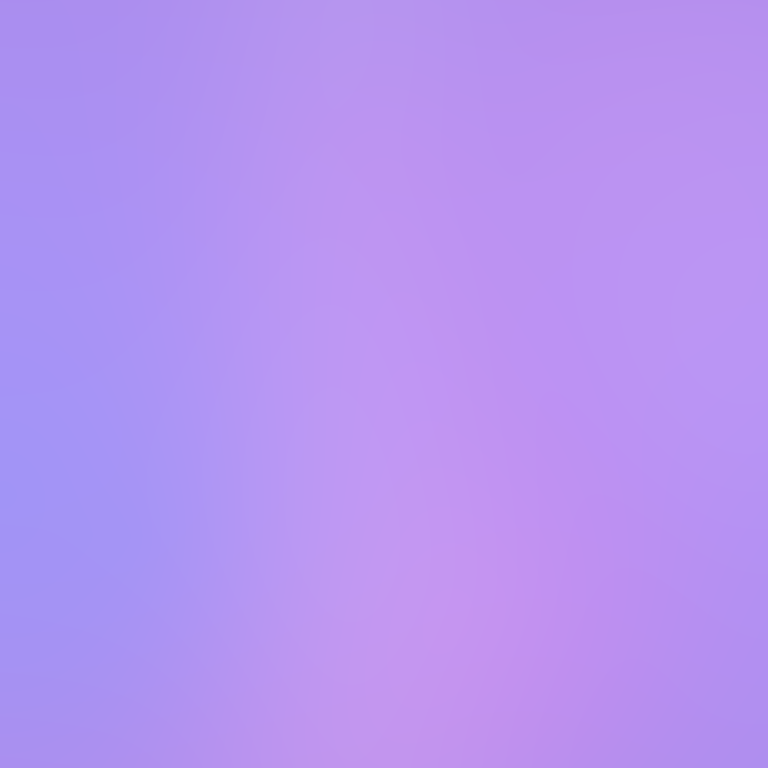
Abstract light effect, smooth gradient from soft lavender to gentle pink, serene atmosphere, diffuse glow, no room, no furniture, no objects.